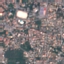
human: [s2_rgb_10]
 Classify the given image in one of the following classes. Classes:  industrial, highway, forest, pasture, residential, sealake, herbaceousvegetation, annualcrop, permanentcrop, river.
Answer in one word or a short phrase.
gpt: Residential